Question: There is table:

I need to get the non-null columns with where "column"-specified value.
Try this
'''
select * from table where category='<PHONE>' and defence is not null and type is not null
'''
but obviously get the empty set.
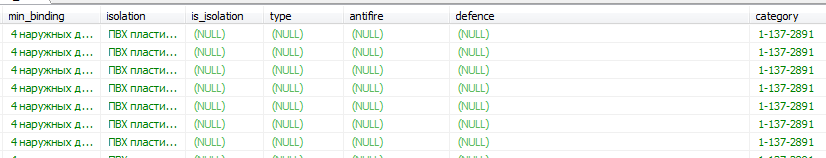
Answer: I guess I've got an answer for you.
Suppose you've got table like this:
'''
create table t (a int, b int);
insert into t (a, b) values (1, null);
'''
Then, you can create dynamic SQL statement and execute it with EXECUTE command;
'''
set @sql = (select concat('select ',
case when sum(a) is null then '' else 'A' end,
case when sum(b) is null then '' else ', ' end,
case when sum(b) is null then '' else 'B' end,
' from t')
from t);
prepare stmt FROM @sql;
execute stmt;
deallocate prepare stmt;
'''
<URL>